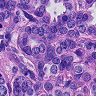
Metastatic tissue present: yes